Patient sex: M
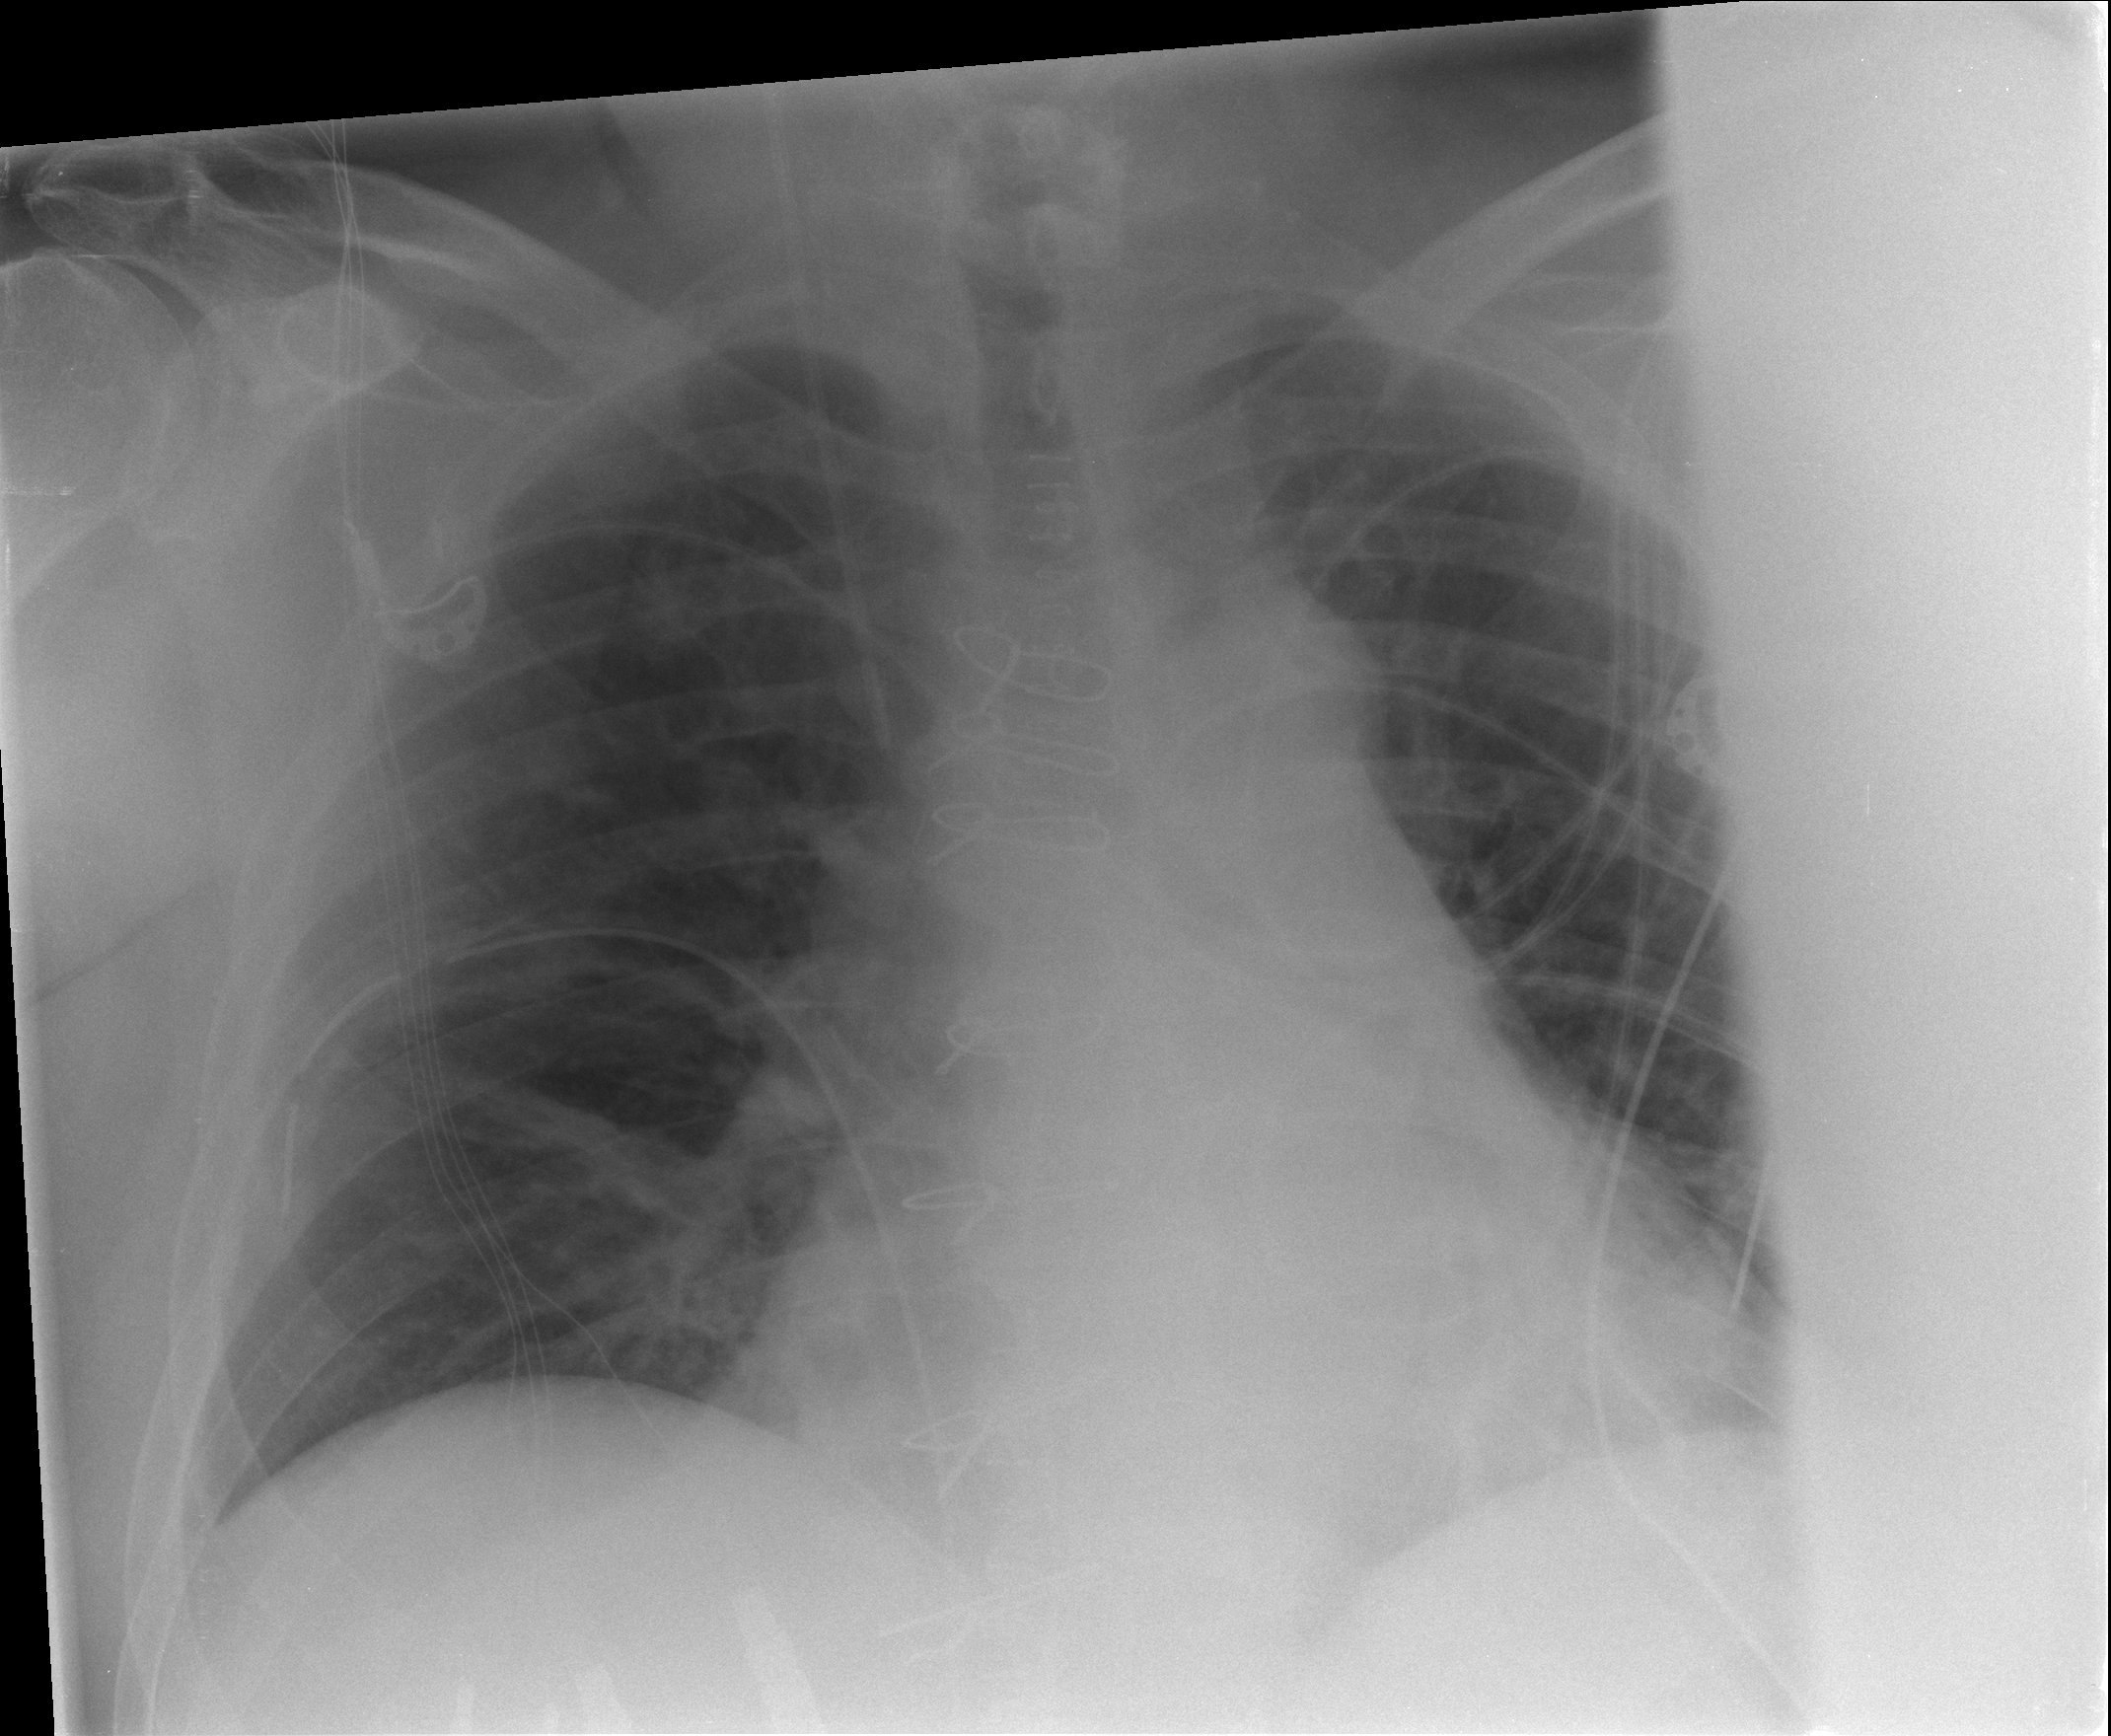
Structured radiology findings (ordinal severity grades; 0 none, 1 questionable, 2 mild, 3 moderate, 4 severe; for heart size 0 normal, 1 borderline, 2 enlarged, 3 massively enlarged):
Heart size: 2
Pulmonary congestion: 2
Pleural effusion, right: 1
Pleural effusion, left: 0
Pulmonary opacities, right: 1
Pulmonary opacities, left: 0
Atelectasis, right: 2
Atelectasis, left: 0